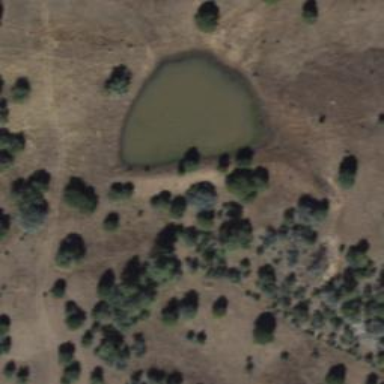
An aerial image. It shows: Reservoir area.